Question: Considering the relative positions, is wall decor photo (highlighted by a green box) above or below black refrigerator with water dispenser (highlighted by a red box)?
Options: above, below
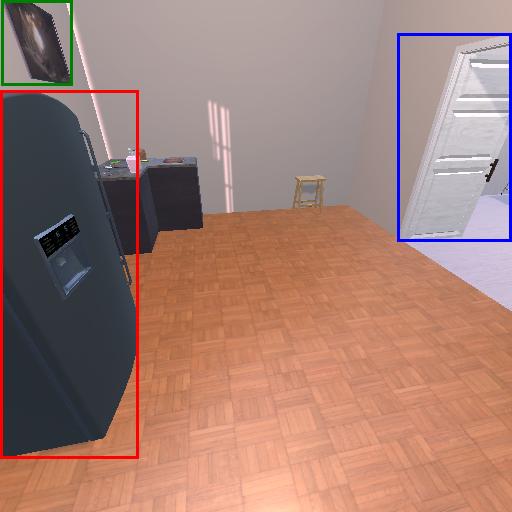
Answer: above